【题型】填空题　【知识点】平面几何　【难度】easy
已知：如图, 在 $\triangle ABC$ 中, $\angle ABC = 60^\circ$, $P$ 是 $\triangle ABC$ 内一点, 且 $\angle APB = \angle BPC = 120^\circ$, 如果 $AP = 3$, $BP = 4$, 那么 $CP = \underline{\quad }$。

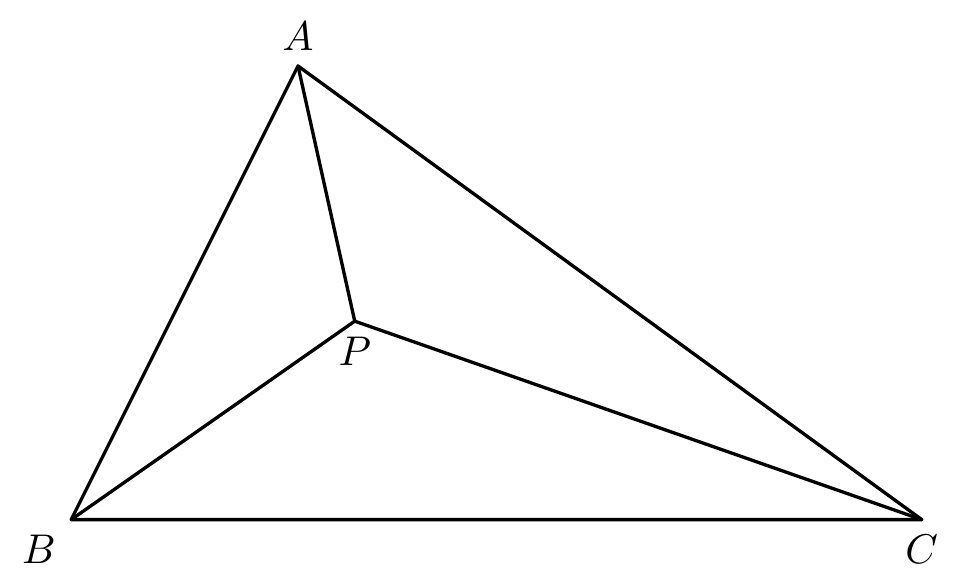
【解答】
解：$\because$ $\angle APB = \angle BPC = 120^\circ$,

设 $\angle PBC = \alpha$,

$\therefore$ $\angle PBA = 60^\circ - \alpha$,

$\therefore$ $\angle PAB = \alpha$,

$\therefore$ $\angle PAB = \angle PBC$,

$\therefore$ $\triangle APB \sim \triangle BPC$,

$\therefore$ $\frac{AP}{BP} = \frac{PB}{PC}$,

$\therefore$ $\frac{3}{4} = \frac{4}{PC}$,

$\therefore$ $PC = \frac{16}{3}$,

故答案为：$\frac{16}{3}$。